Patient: sex F, age 41
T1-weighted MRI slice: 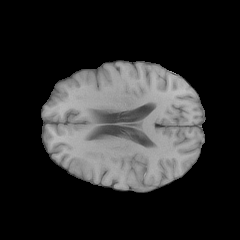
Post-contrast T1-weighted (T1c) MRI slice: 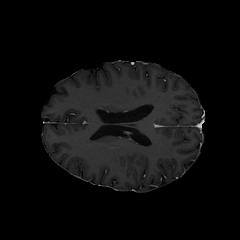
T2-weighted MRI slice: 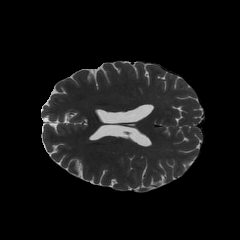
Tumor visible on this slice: no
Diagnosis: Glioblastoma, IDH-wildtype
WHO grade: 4